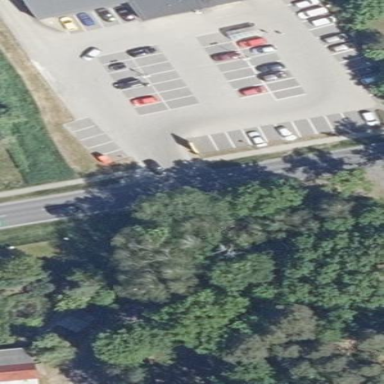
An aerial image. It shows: Parking area surfaced with paving stones.